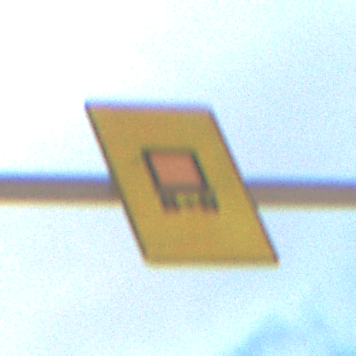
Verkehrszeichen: KennzeichnungspflichtigeFahrzeugeGefaehrlicheGueterOhnePfeilsymbol
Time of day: MorningAfternoon
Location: Outdoor (Suburban)
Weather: PartlyCloudy
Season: NotSpecified
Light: Natural